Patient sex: F
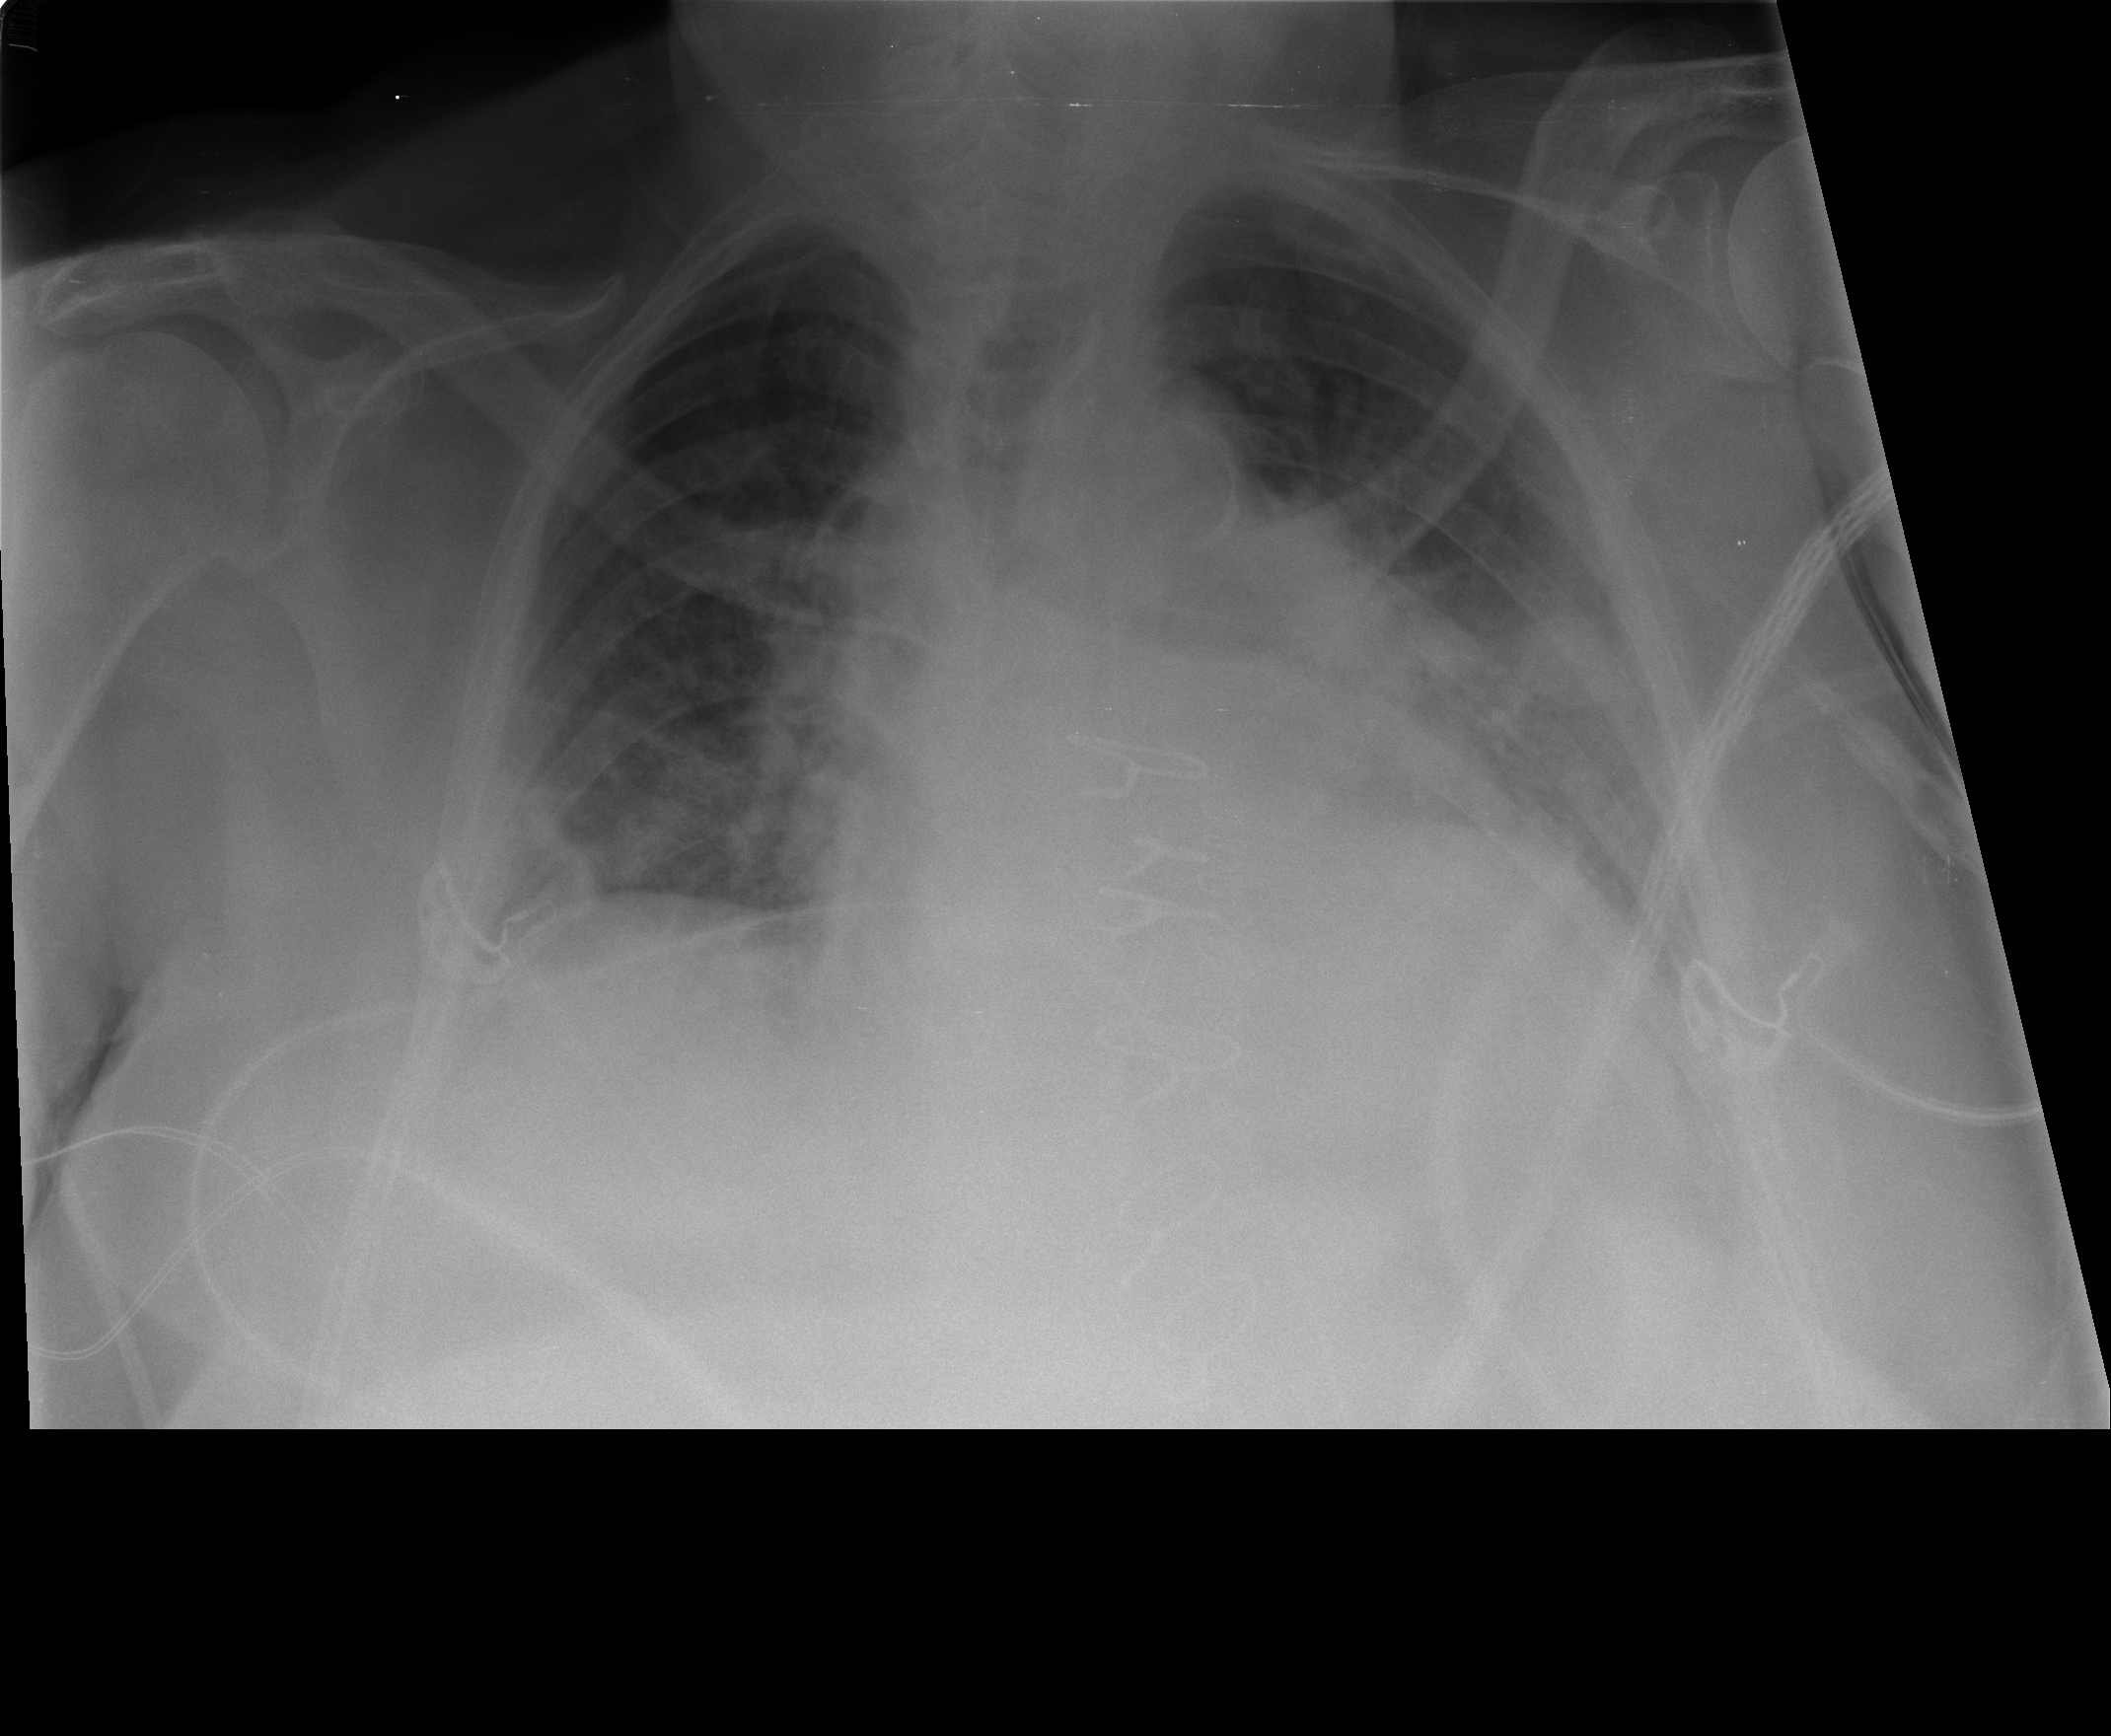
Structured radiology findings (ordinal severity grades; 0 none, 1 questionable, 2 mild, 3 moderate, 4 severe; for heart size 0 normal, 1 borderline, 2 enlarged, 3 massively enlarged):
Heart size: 2
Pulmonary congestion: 3
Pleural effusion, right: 1
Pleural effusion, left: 1
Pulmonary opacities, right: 1
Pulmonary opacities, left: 1
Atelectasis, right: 2
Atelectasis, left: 2